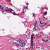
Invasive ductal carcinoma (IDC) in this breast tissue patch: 0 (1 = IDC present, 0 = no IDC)